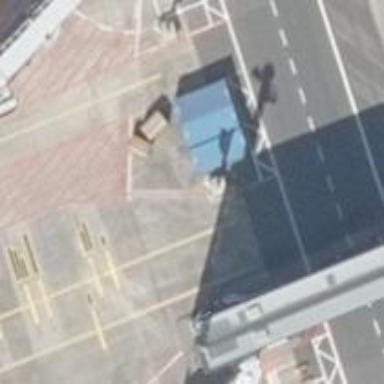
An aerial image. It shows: Parking position at the airport with concrete surface.